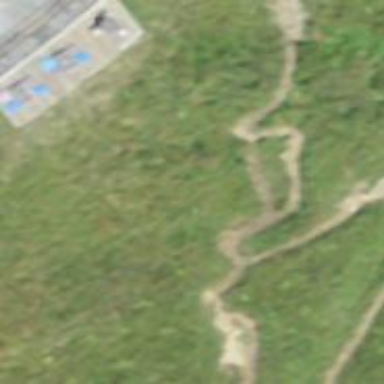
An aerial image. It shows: Path on the ground.